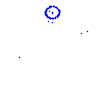
Particle: kaon